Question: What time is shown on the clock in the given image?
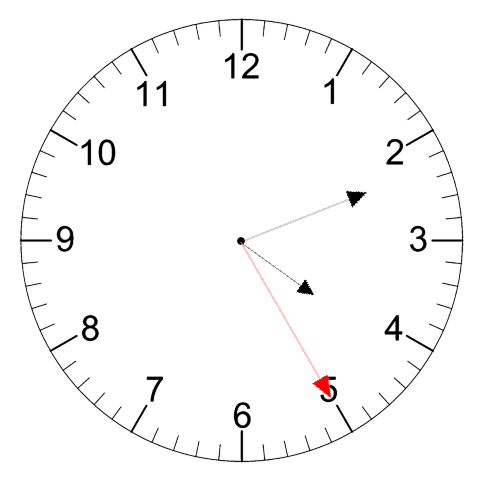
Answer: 04:11:25